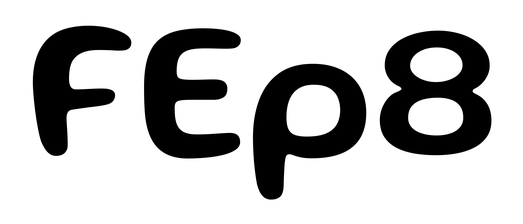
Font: Gluten_Medium